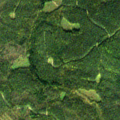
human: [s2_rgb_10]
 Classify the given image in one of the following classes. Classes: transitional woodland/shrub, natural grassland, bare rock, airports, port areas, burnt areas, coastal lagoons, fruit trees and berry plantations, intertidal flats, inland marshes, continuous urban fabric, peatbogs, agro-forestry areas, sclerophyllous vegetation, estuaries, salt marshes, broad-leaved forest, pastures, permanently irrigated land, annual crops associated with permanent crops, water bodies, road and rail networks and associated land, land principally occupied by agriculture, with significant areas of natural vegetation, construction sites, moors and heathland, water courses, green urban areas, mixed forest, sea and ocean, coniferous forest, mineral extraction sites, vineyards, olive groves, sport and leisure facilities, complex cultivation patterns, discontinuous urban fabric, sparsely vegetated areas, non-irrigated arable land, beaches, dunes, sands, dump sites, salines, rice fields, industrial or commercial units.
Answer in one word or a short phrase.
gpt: coniferous forest, transitional woodland/shrub